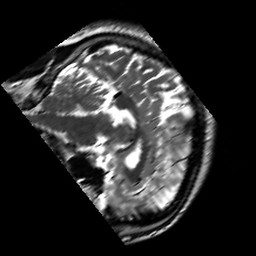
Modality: T2w
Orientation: sagittal
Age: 28
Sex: male
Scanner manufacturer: siemens
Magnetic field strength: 3 T
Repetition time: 7 s
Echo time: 0.09 s